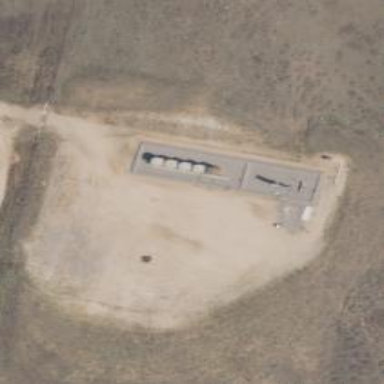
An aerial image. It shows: Storage tank that is man-made.